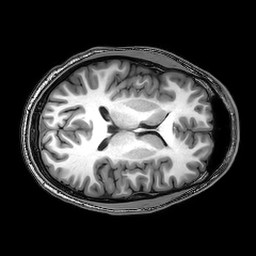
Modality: T1w
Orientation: axial
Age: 19
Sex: male
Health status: healthy
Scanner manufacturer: philips
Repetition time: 0.008176 s
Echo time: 0.00374 s